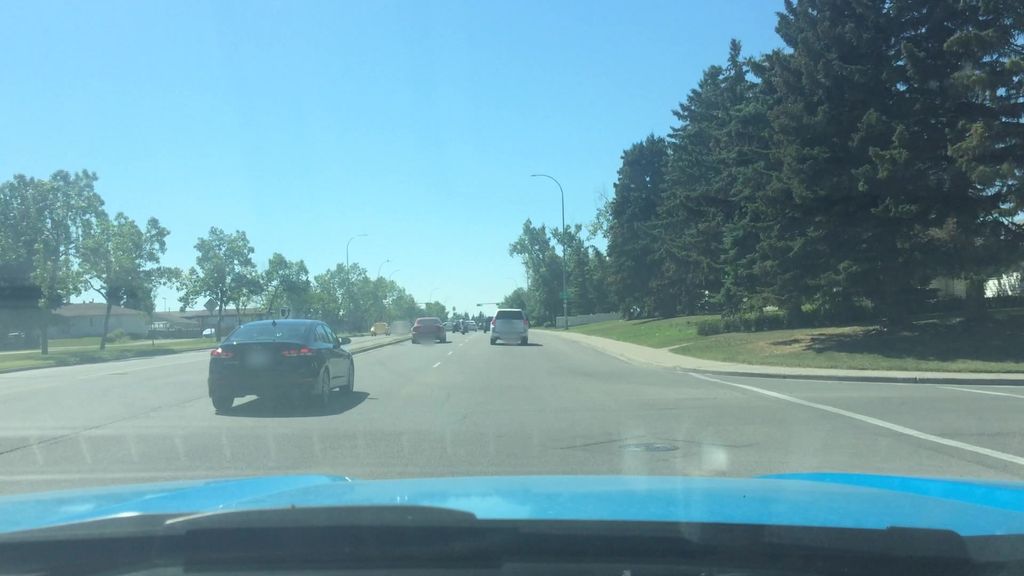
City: calgary